Interaction volume radius: 10 \u00c5
Interaction volume height: 25 \u00c5
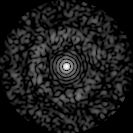
Disorder parameter: 0.8234